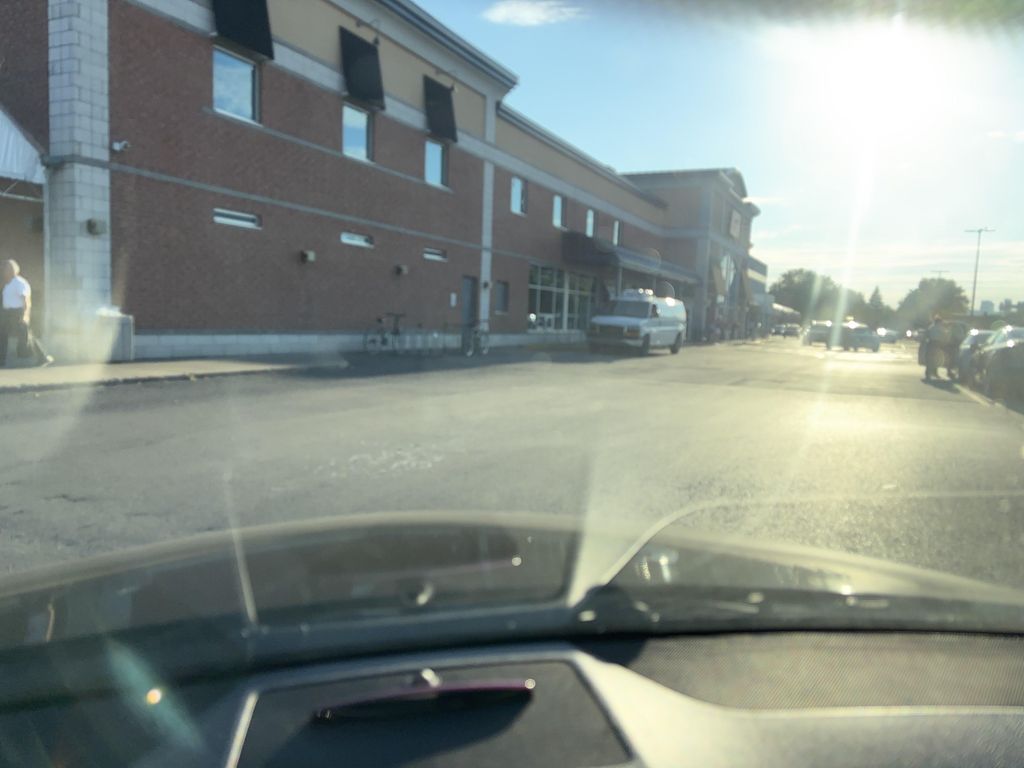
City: montreal